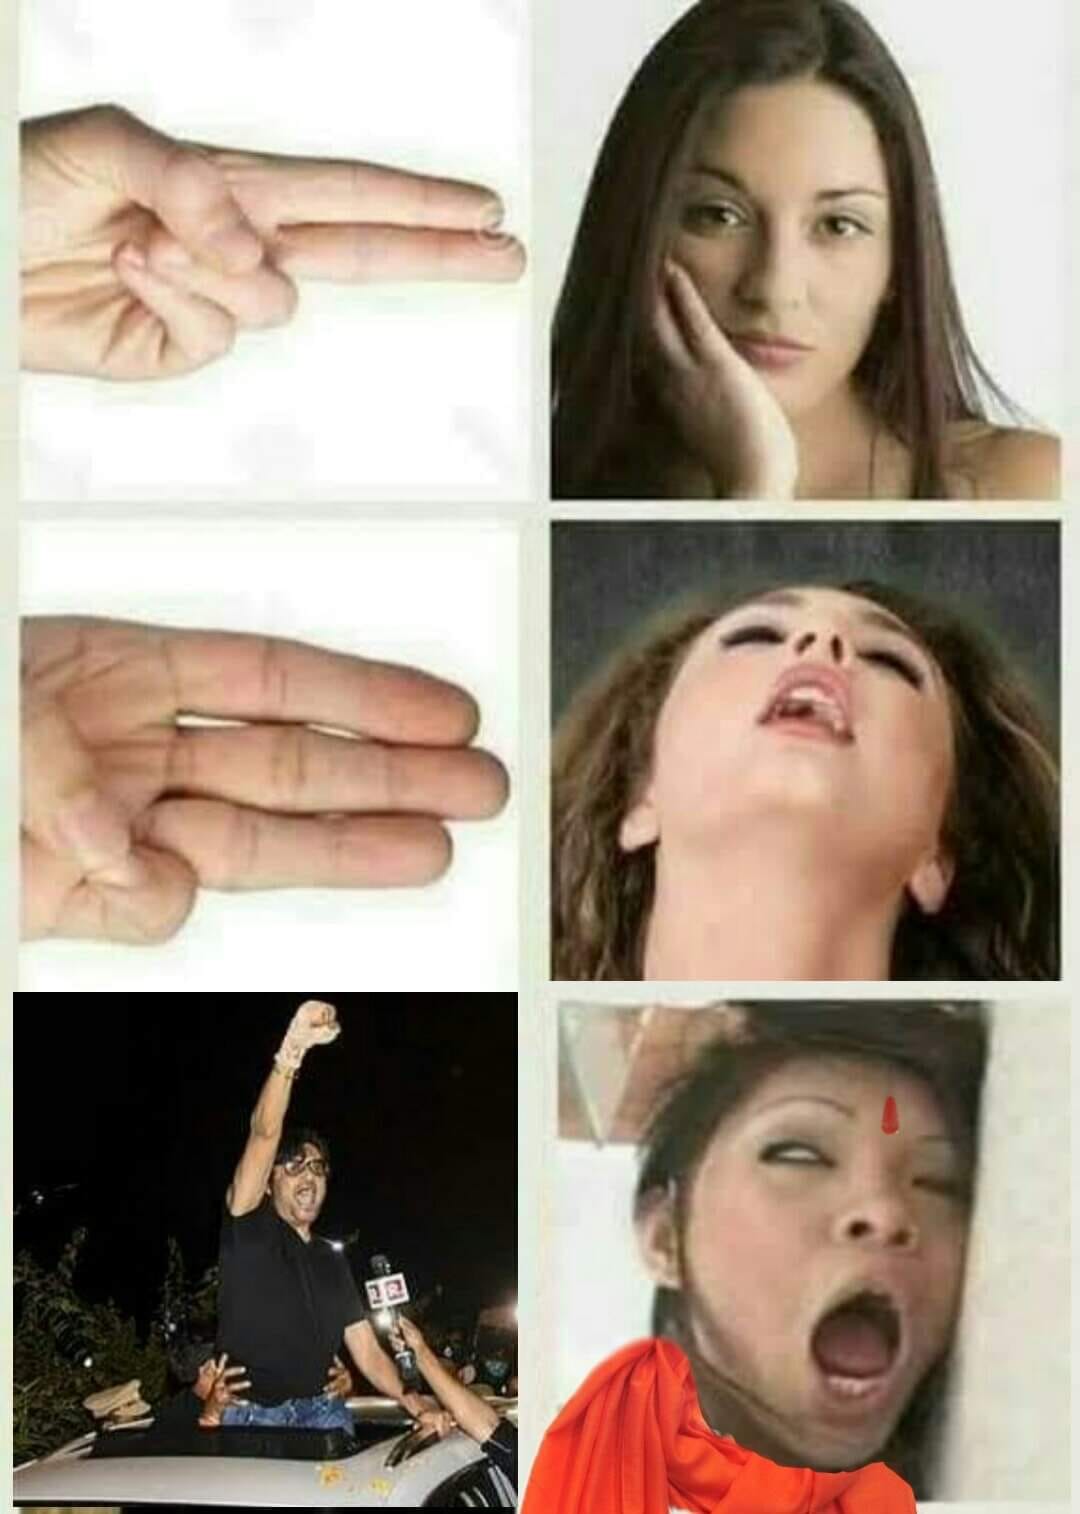
Caption: No caption
Label: hate